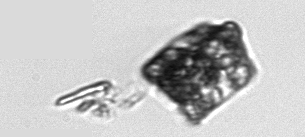
Label: Biddulphia